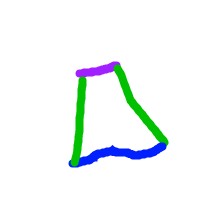
Shape: trapezoid